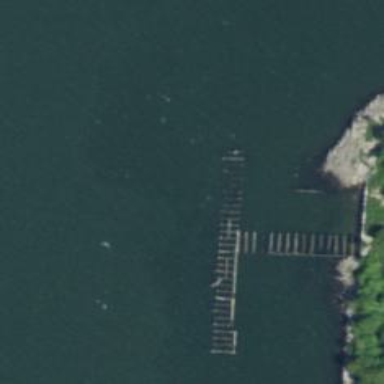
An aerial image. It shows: Ruined pier structure.